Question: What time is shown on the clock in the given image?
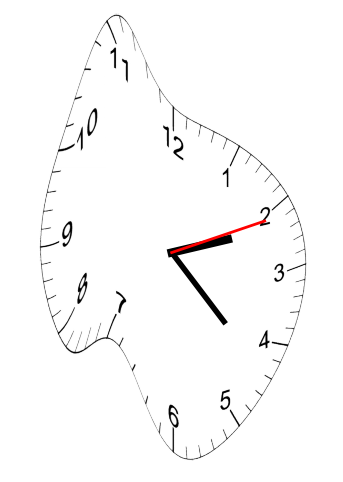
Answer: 02:22:11